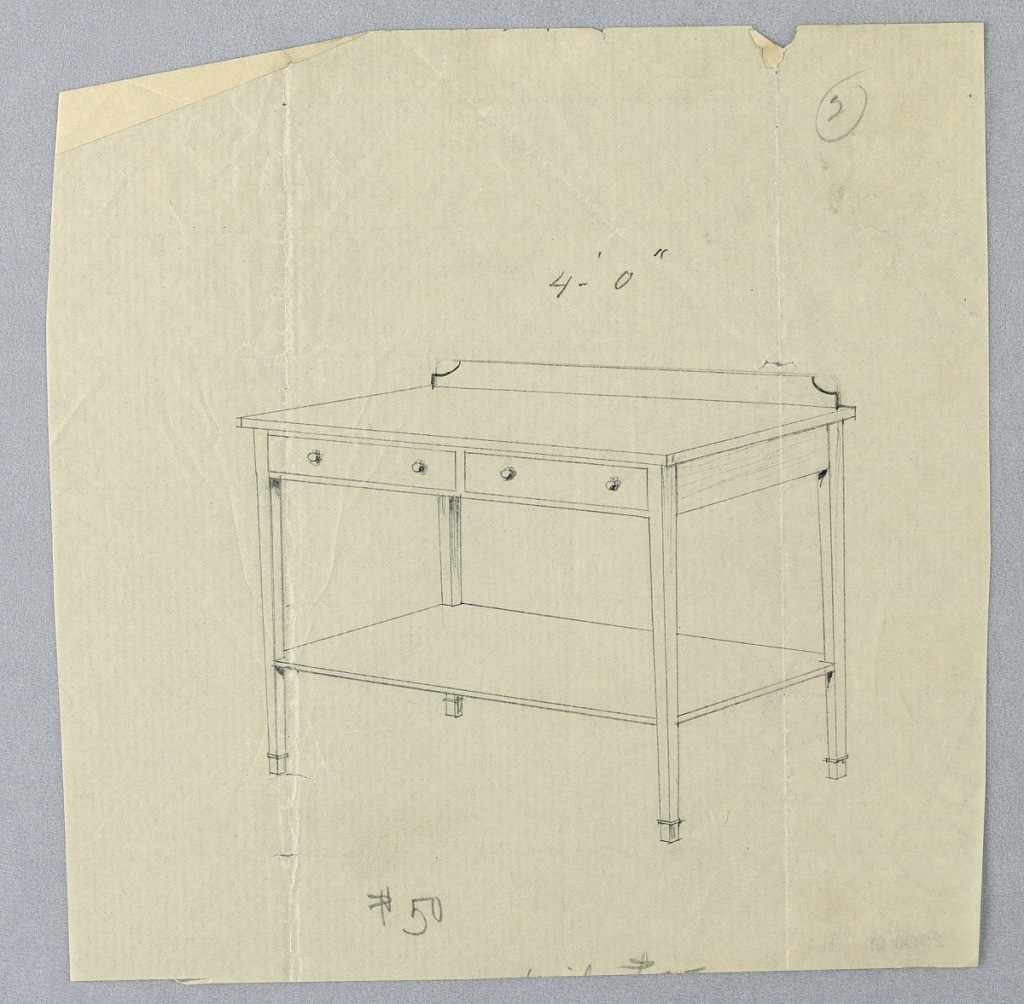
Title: Design for Side Serving Table with Two Drawers and Lower Shelf
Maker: A.N. Davenport Co.
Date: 1900–05
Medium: Graphite on thin cream writing paper
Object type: Drawing
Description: Rectangular surface and two-drawer unit at top with back splash resting on four straight tapering legs.  This serving unit has one lower shelf.